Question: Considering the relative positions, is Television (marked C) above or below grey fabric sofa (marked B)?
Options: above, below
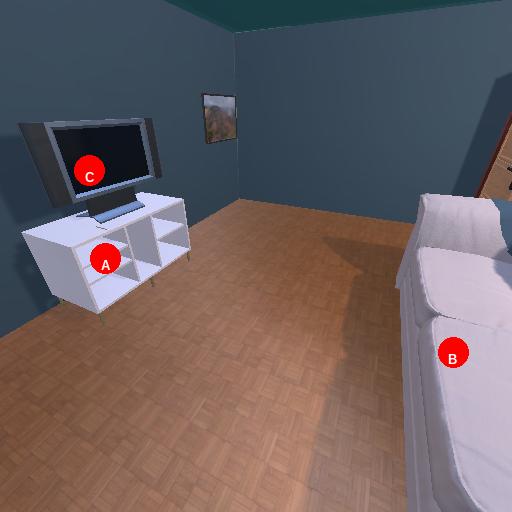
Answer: above